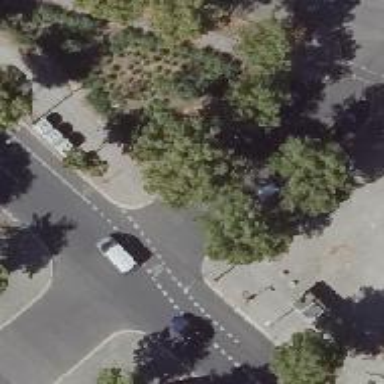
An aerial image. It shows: Avenue lined with deciduous broadleaved trees.